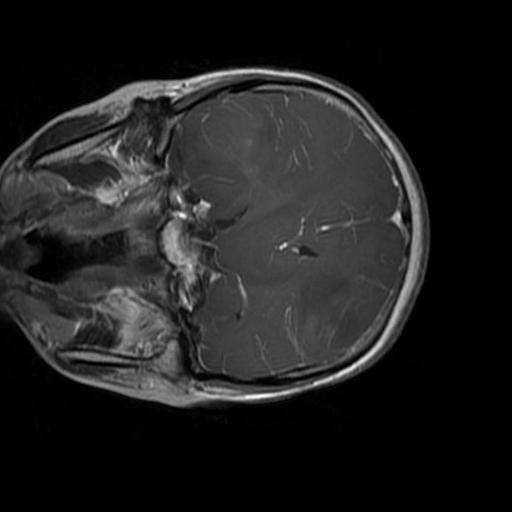
Label: brain_glioma